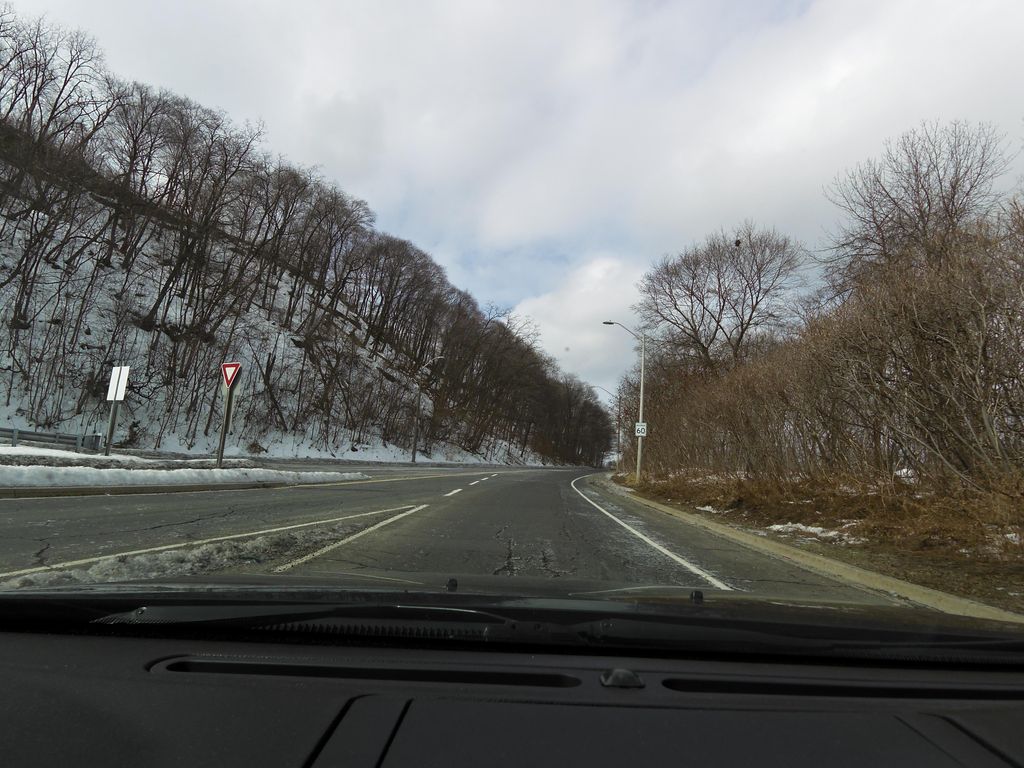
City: hamilton